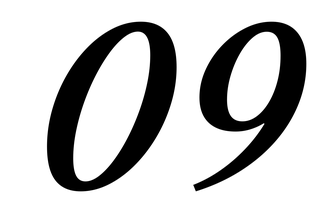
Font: LibreCaslonText-Italic_Medium_Italic